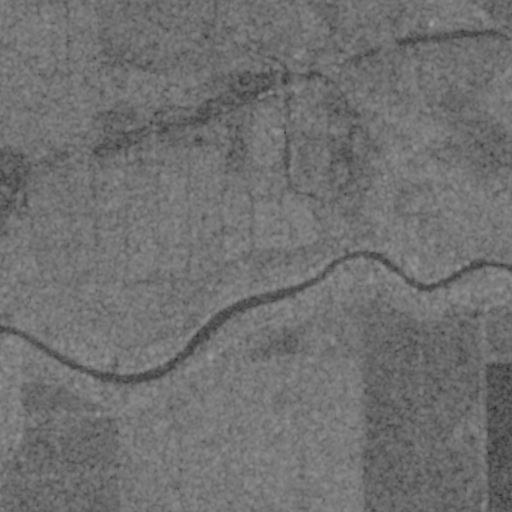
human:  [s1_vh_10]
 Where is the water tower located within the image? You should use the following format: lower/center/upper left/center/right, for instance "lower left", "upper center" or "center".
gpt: The water tower is located in the upper right of the image.
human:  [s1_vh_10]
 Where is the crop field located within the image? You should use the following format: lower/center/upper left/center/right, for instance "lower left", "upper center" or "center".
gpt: There is no crop field in the image.

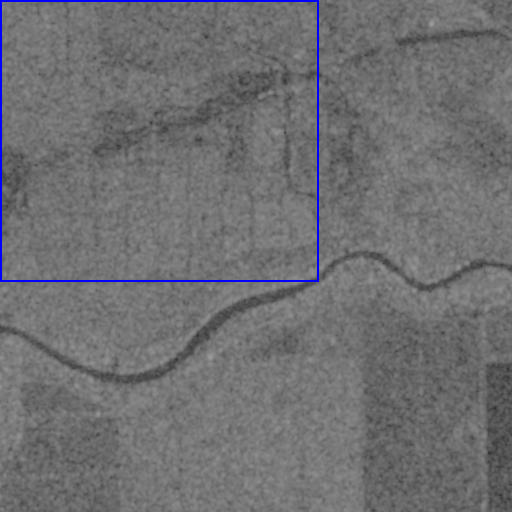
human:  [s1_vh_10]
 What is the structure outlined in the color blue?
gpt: The structure outlined in blue is a crop field.
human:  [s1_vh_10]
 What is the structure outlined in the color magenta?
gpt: There is no magenta outline.